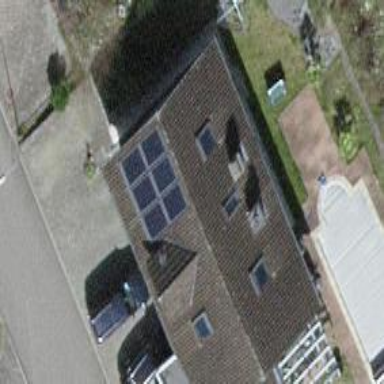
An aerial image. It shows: Solar photovoltaic panel generator.